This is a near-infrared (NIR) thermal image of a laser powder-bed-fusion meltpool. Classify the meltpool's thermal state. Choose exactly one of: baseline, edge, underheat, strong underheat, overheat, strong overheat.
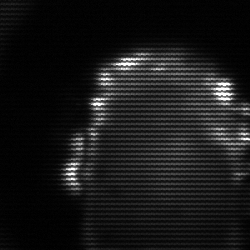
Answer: baseline